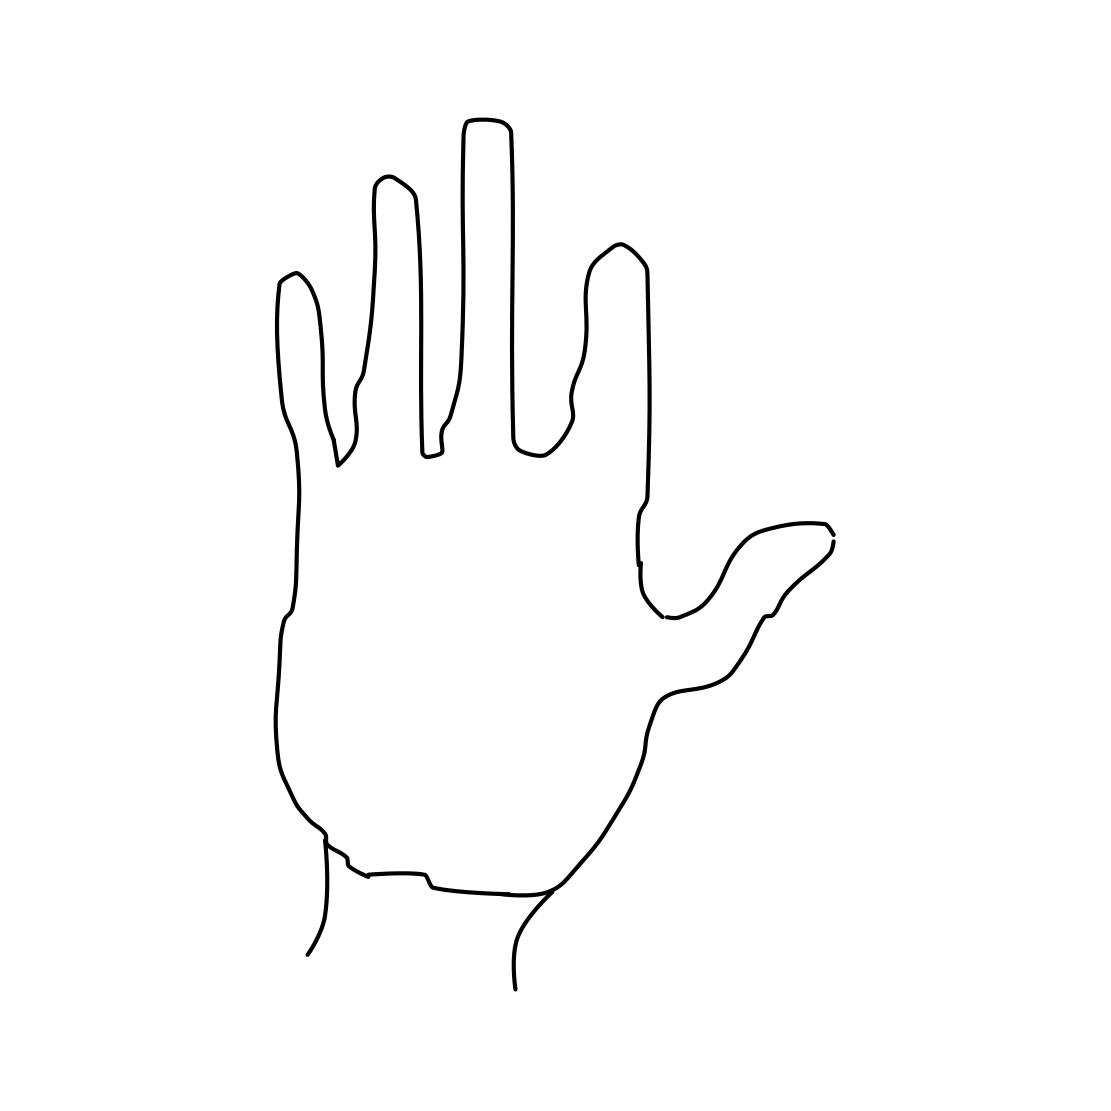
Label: hand